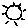
Label: sun